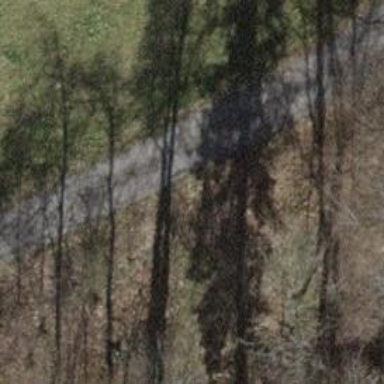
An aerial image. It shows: Track road with grade3 tracktype.